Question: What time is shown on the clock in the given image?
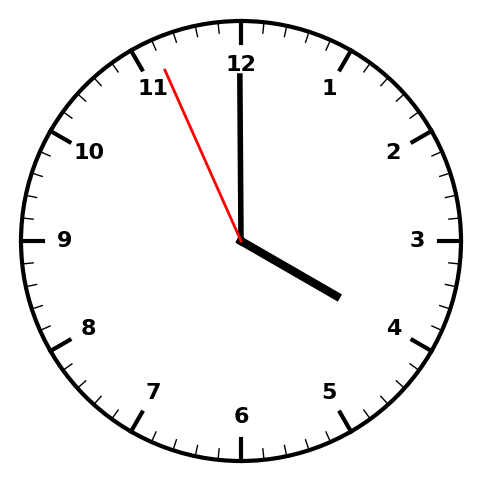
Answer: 03:59:56